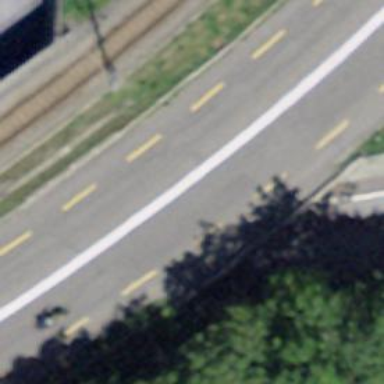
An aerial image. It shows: Residential road passing through tunnel.